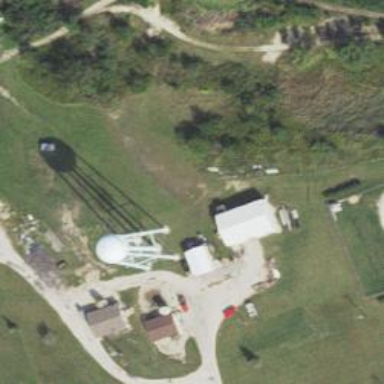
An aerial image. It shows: Water tower that is man-made.